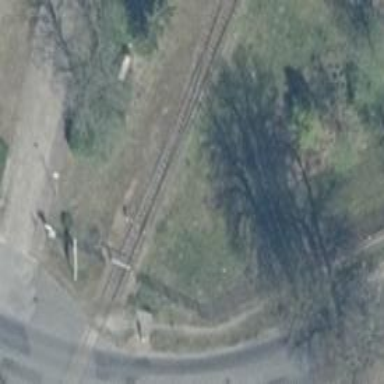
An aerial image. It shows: Railway switch.